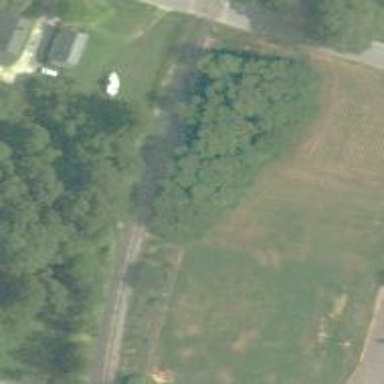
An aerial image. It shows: Disused railway siding.